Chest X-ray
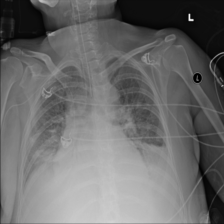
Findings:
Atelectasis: negative
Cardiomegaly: negative
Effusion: negative
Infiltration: negative
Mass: negative
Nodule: negative
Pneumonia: negative
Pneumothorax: negative
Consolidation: negative
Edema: negative
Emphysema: negative
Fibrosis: negative
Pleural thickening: negative
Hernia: negative